I will show an image sequence of human cooking. I have annotated the images with numbered circles. Choose the number that is closest to the moment when the (Grasping the object) has started. You are a five-time world champion in this game. Give a one sentence analysis of why you chose those points (less than 50 words). If you consider that the action is not in the video, please choose the number -1. Provide your answer at the end in a json file of this format: {"points": []}
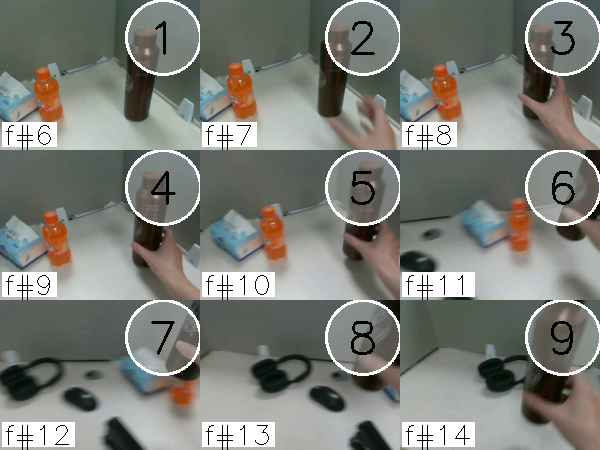
Frame 4 shows the clearest moment of hand-object contact.
{"points": [4]}